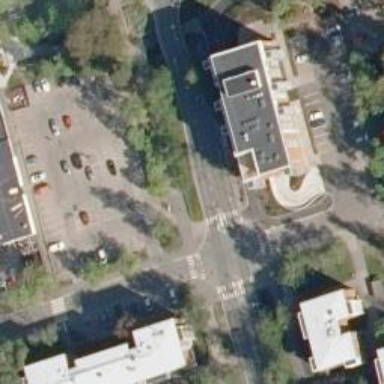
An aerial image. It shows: Uncontrolled crossing with pedestrian island.